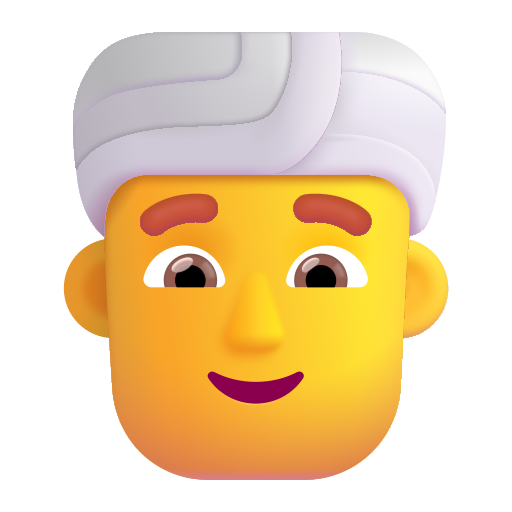
man wearing turban color default